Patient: sex F, age 62
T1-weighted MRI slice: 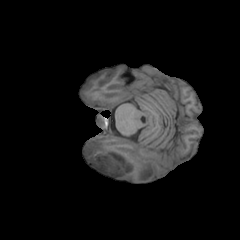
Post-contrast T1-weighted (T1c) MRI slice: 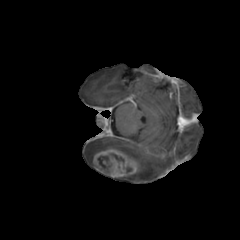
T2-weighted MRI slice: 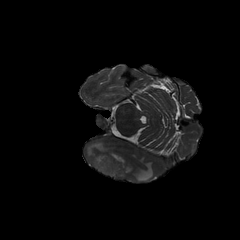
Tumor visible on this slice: yes
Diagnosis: Glioblastoma, IDH-wildtype
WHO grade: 4